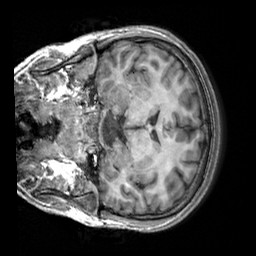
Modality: T1w
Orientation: coronal
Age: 21
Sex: male
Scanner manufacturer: siemens
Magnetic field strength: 3 T
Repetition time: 2.3 s
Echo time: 0.00303 s